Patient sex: F
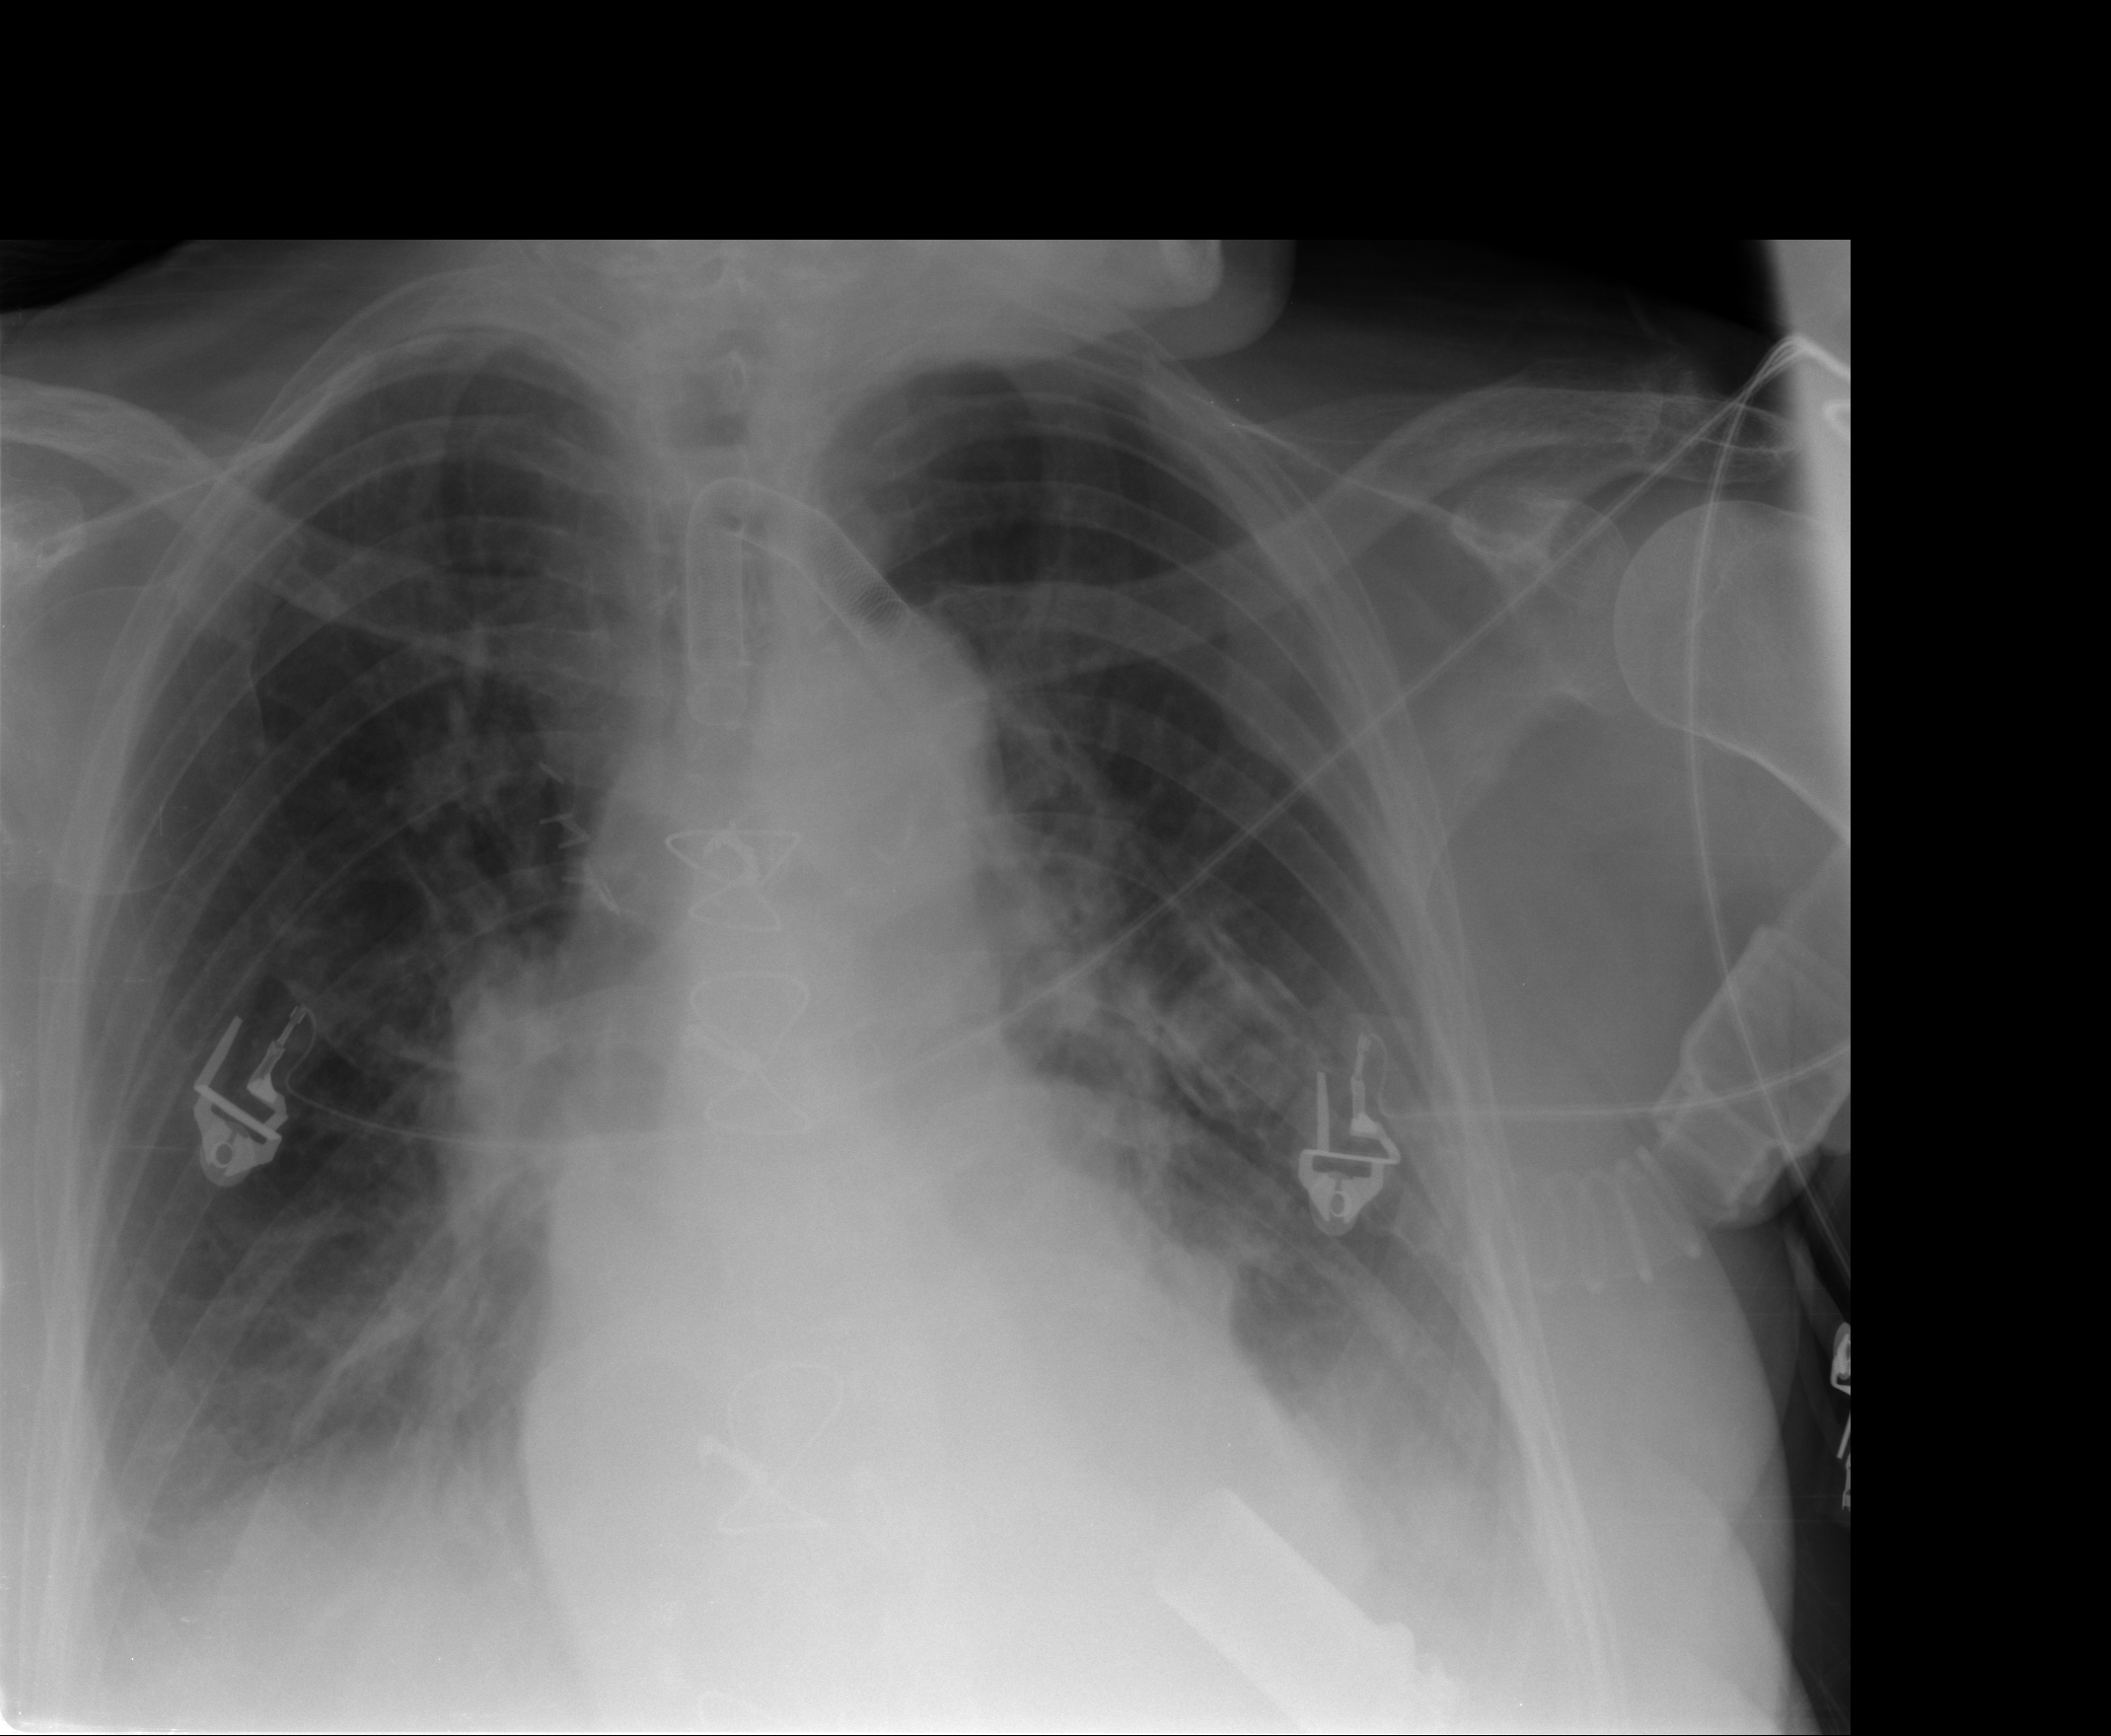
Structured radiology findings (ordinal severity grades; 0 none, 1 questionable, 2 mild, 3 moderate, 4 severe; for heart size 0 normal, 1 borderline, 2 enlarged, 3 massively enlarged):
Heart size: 2
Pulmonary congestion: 2
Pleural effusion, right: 2
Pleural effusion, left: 1
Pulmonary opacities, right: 0
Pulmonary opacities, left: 2
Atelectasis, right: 1
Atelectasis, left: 3